Interaction volume radius: 10 \u00c5
Interaction volume height: 10 \u00c5
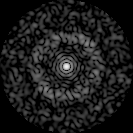
Disorder parameter: 0.8265